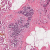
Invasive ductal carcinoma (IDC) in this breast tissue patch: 0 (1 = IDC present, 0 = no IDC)